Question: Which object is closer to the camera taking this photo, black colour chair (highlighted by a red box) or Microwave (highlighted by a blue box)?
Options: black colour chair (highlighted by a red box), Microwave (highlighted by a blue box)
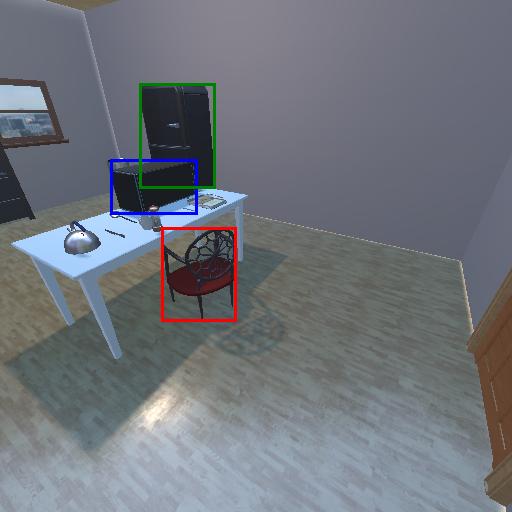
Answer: black colour chair (highlighted by a red box)